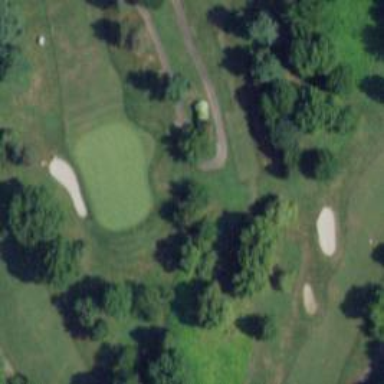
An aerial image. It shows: Path for both roads and golfers.